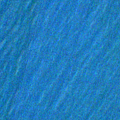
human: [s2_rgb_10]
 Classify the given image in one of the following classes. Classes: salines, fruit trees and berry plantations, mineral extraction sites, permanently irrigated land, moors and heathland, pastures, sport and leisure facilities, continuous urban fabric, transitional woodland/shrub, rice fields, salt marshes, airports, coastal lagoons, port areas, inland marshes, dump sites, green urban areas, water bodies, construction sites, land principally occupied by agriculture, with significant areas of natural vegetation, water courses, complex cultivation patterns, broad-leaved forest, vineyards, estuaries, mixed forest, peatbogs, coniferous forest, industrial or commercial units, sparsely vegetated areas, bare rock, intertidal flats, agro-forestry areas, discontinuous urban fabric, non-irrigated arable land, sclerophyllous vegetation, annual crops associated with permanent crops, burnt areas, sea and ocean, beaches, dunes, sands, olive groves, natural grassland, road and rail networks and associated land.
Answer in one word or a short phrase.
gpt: sea and ocean